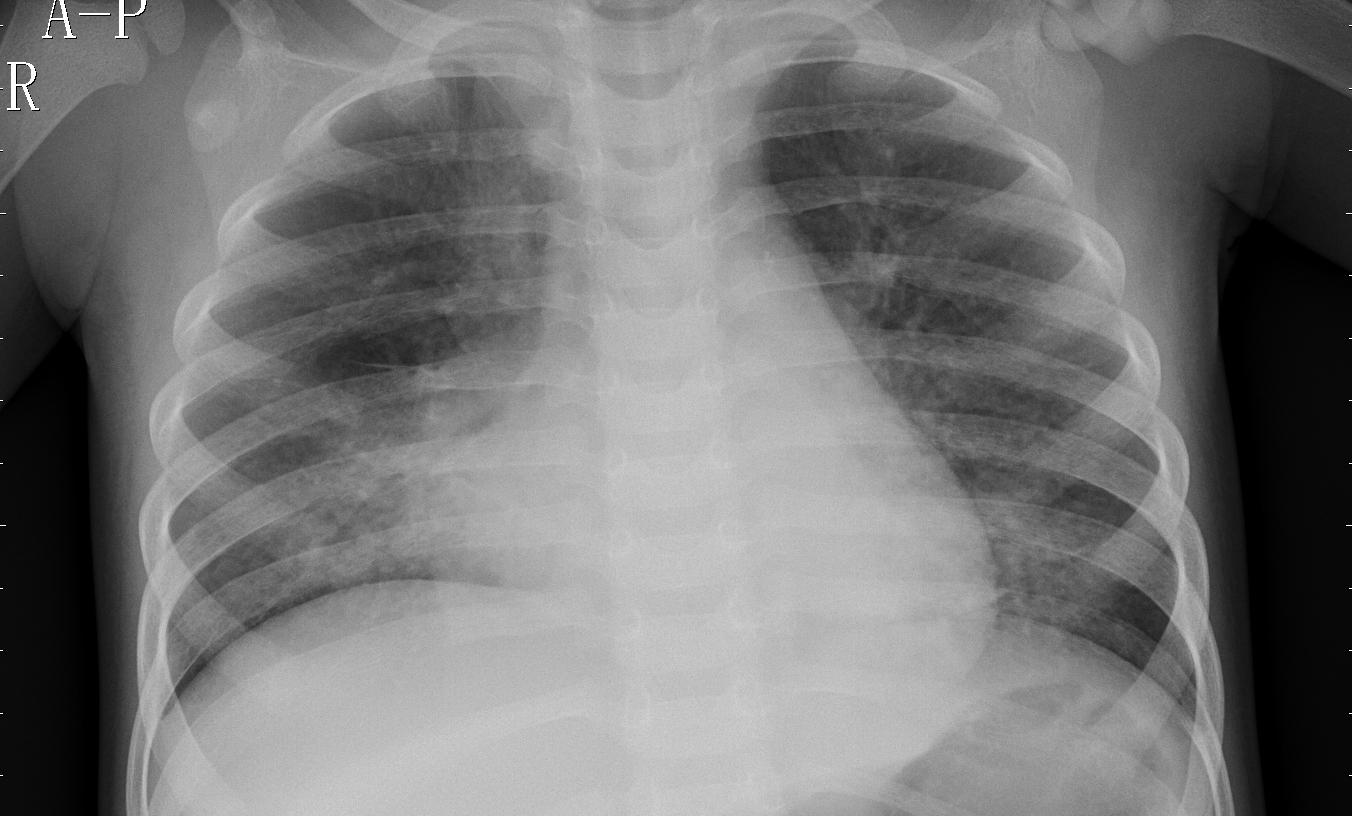
Diagnosis: PNEUMONIA